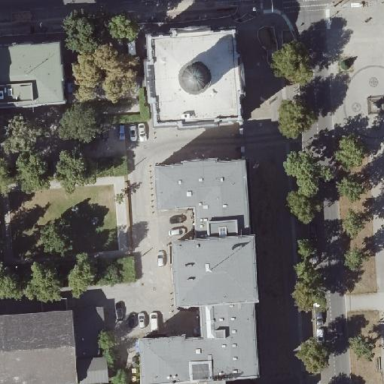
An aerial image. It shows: Museum housed in building.